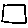
Label: square